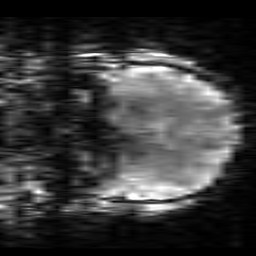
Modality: T2starw
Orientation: coronal
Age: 25
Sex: female
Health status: healthy
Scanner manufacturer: siemens
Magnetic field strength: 3 T
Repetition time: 0.7 s
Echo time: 0.02 s